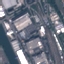
Land use / land cover: Industrial